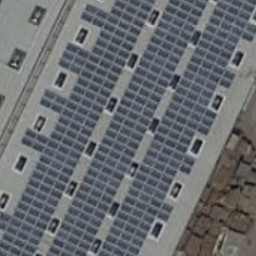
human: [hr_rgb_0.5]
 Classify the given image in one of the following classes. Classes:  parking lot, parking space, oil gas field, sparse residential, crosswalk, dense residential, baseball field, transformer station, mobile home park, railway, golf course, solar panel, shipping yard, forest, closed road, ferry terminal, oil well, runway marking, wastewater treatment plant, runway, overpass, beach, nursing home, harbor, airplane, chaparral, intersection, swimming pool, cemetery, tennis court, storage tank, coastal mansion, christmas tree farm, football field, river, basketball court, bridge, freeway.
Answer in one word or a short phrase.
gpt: solar panel